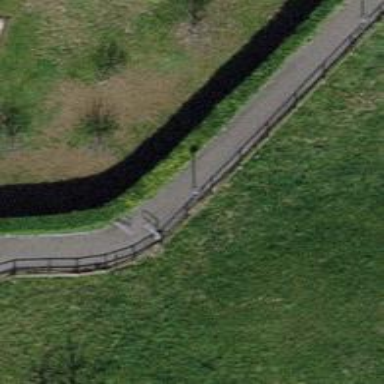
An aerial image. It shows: Cycle barrier.